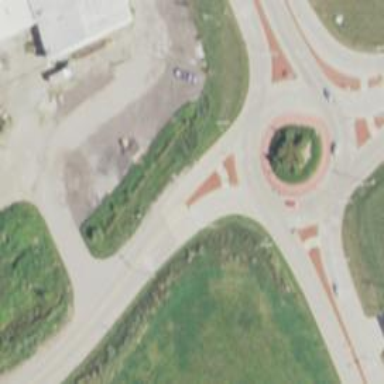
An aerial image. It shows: Primary highway intersecting roundabout.